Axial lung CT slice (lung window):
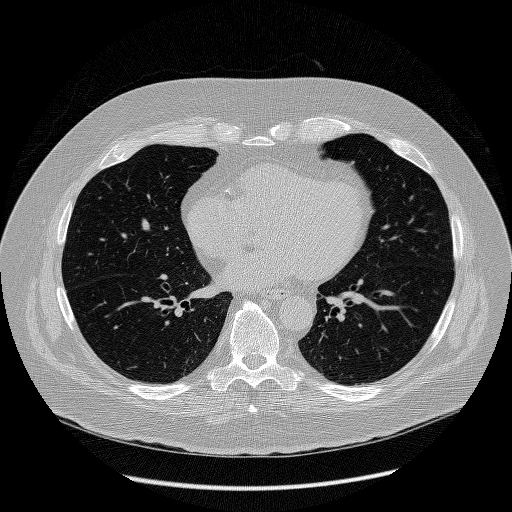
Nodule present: no